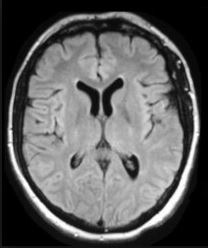
Label: notumor